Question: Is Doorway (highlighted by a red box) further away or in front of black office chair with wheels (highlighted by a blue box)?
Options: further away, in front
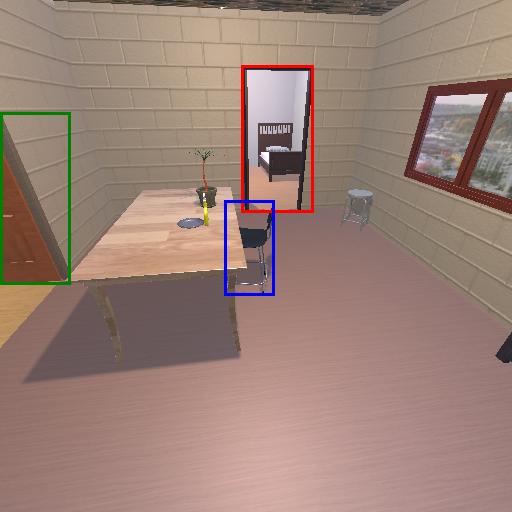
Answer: further away